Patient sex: M
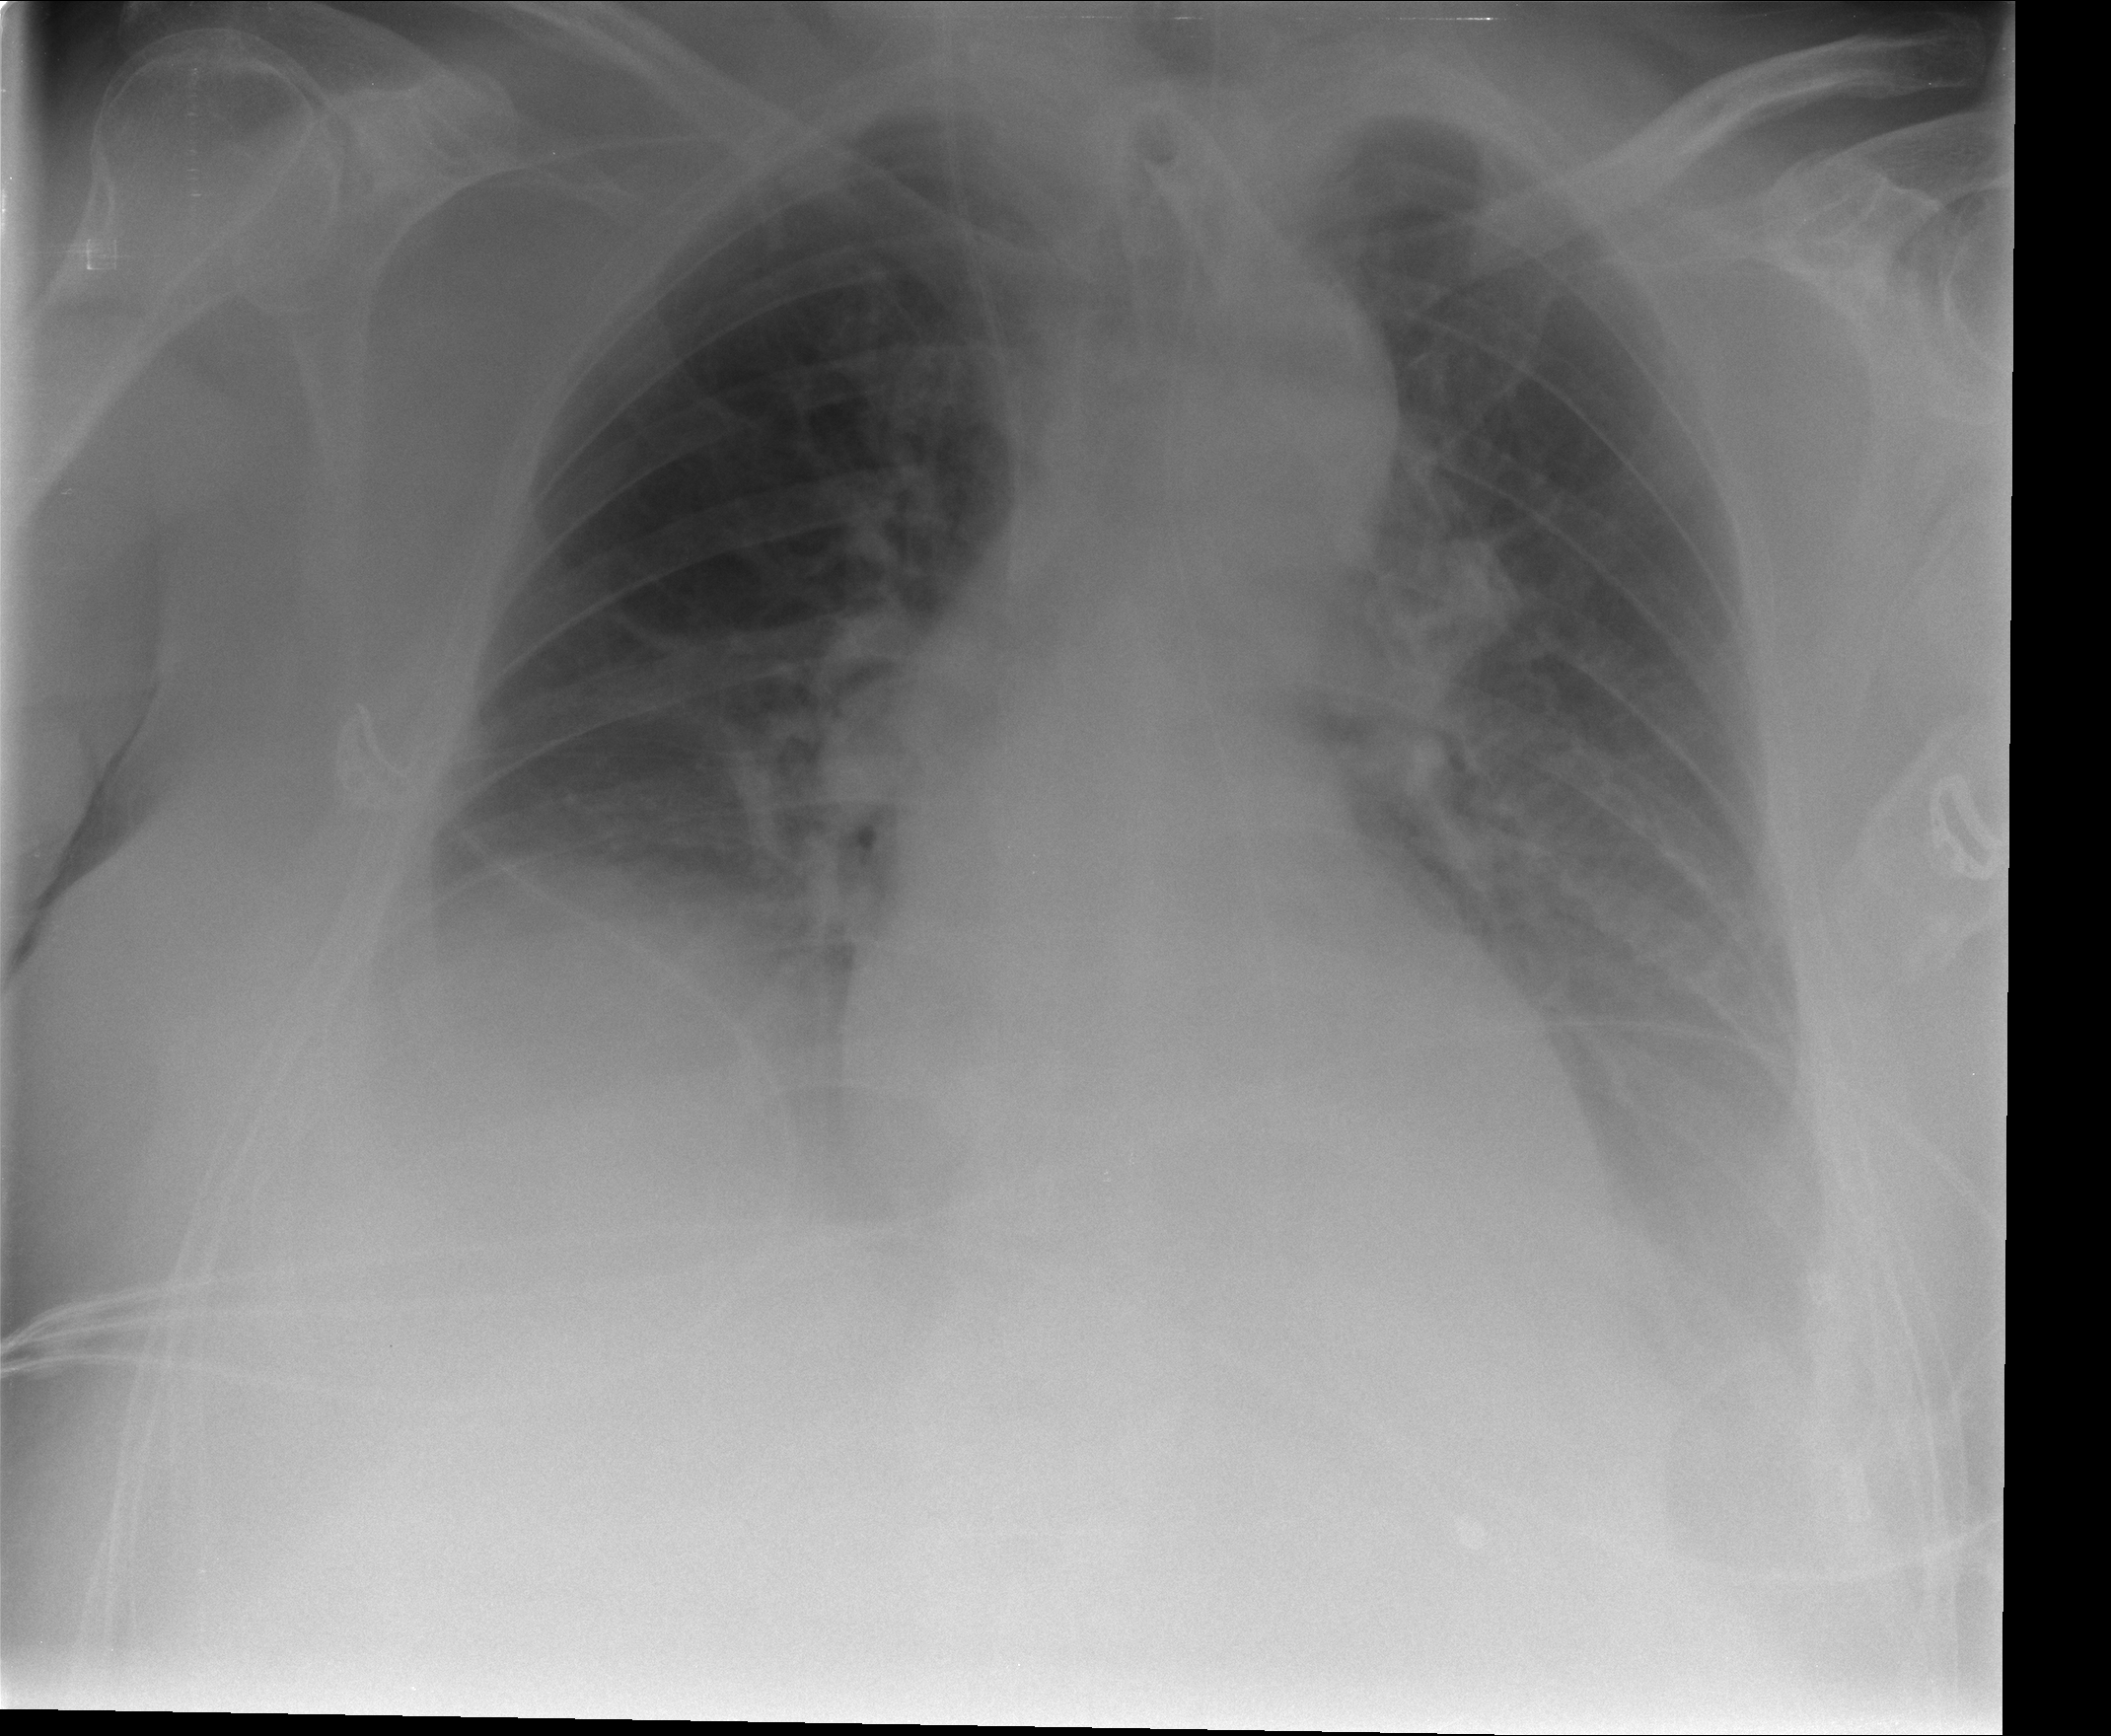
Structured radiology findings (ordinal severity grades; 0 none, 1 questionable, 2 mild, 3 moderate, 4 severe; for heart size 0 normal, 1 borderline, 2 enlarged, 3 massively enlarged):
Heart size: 0
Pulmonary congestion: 0
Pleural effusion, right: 0
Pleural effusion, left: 2
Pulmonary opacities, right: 0
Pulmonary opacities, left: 0
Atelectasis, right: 2
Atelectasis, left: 2